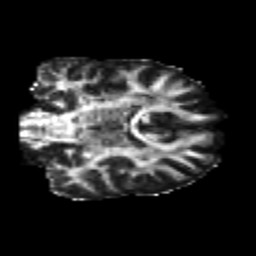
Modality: FA
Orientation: coronal
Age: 24
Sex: female
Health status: healthy
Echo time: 0.074 s